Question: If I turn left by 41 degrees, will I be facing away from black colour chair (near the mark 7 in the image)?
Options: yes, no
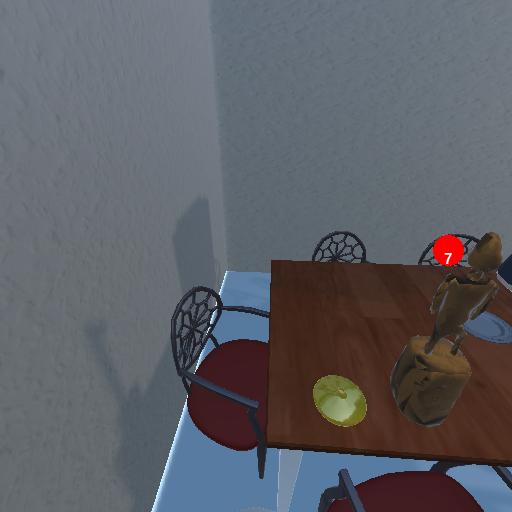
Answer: yes